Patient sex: M
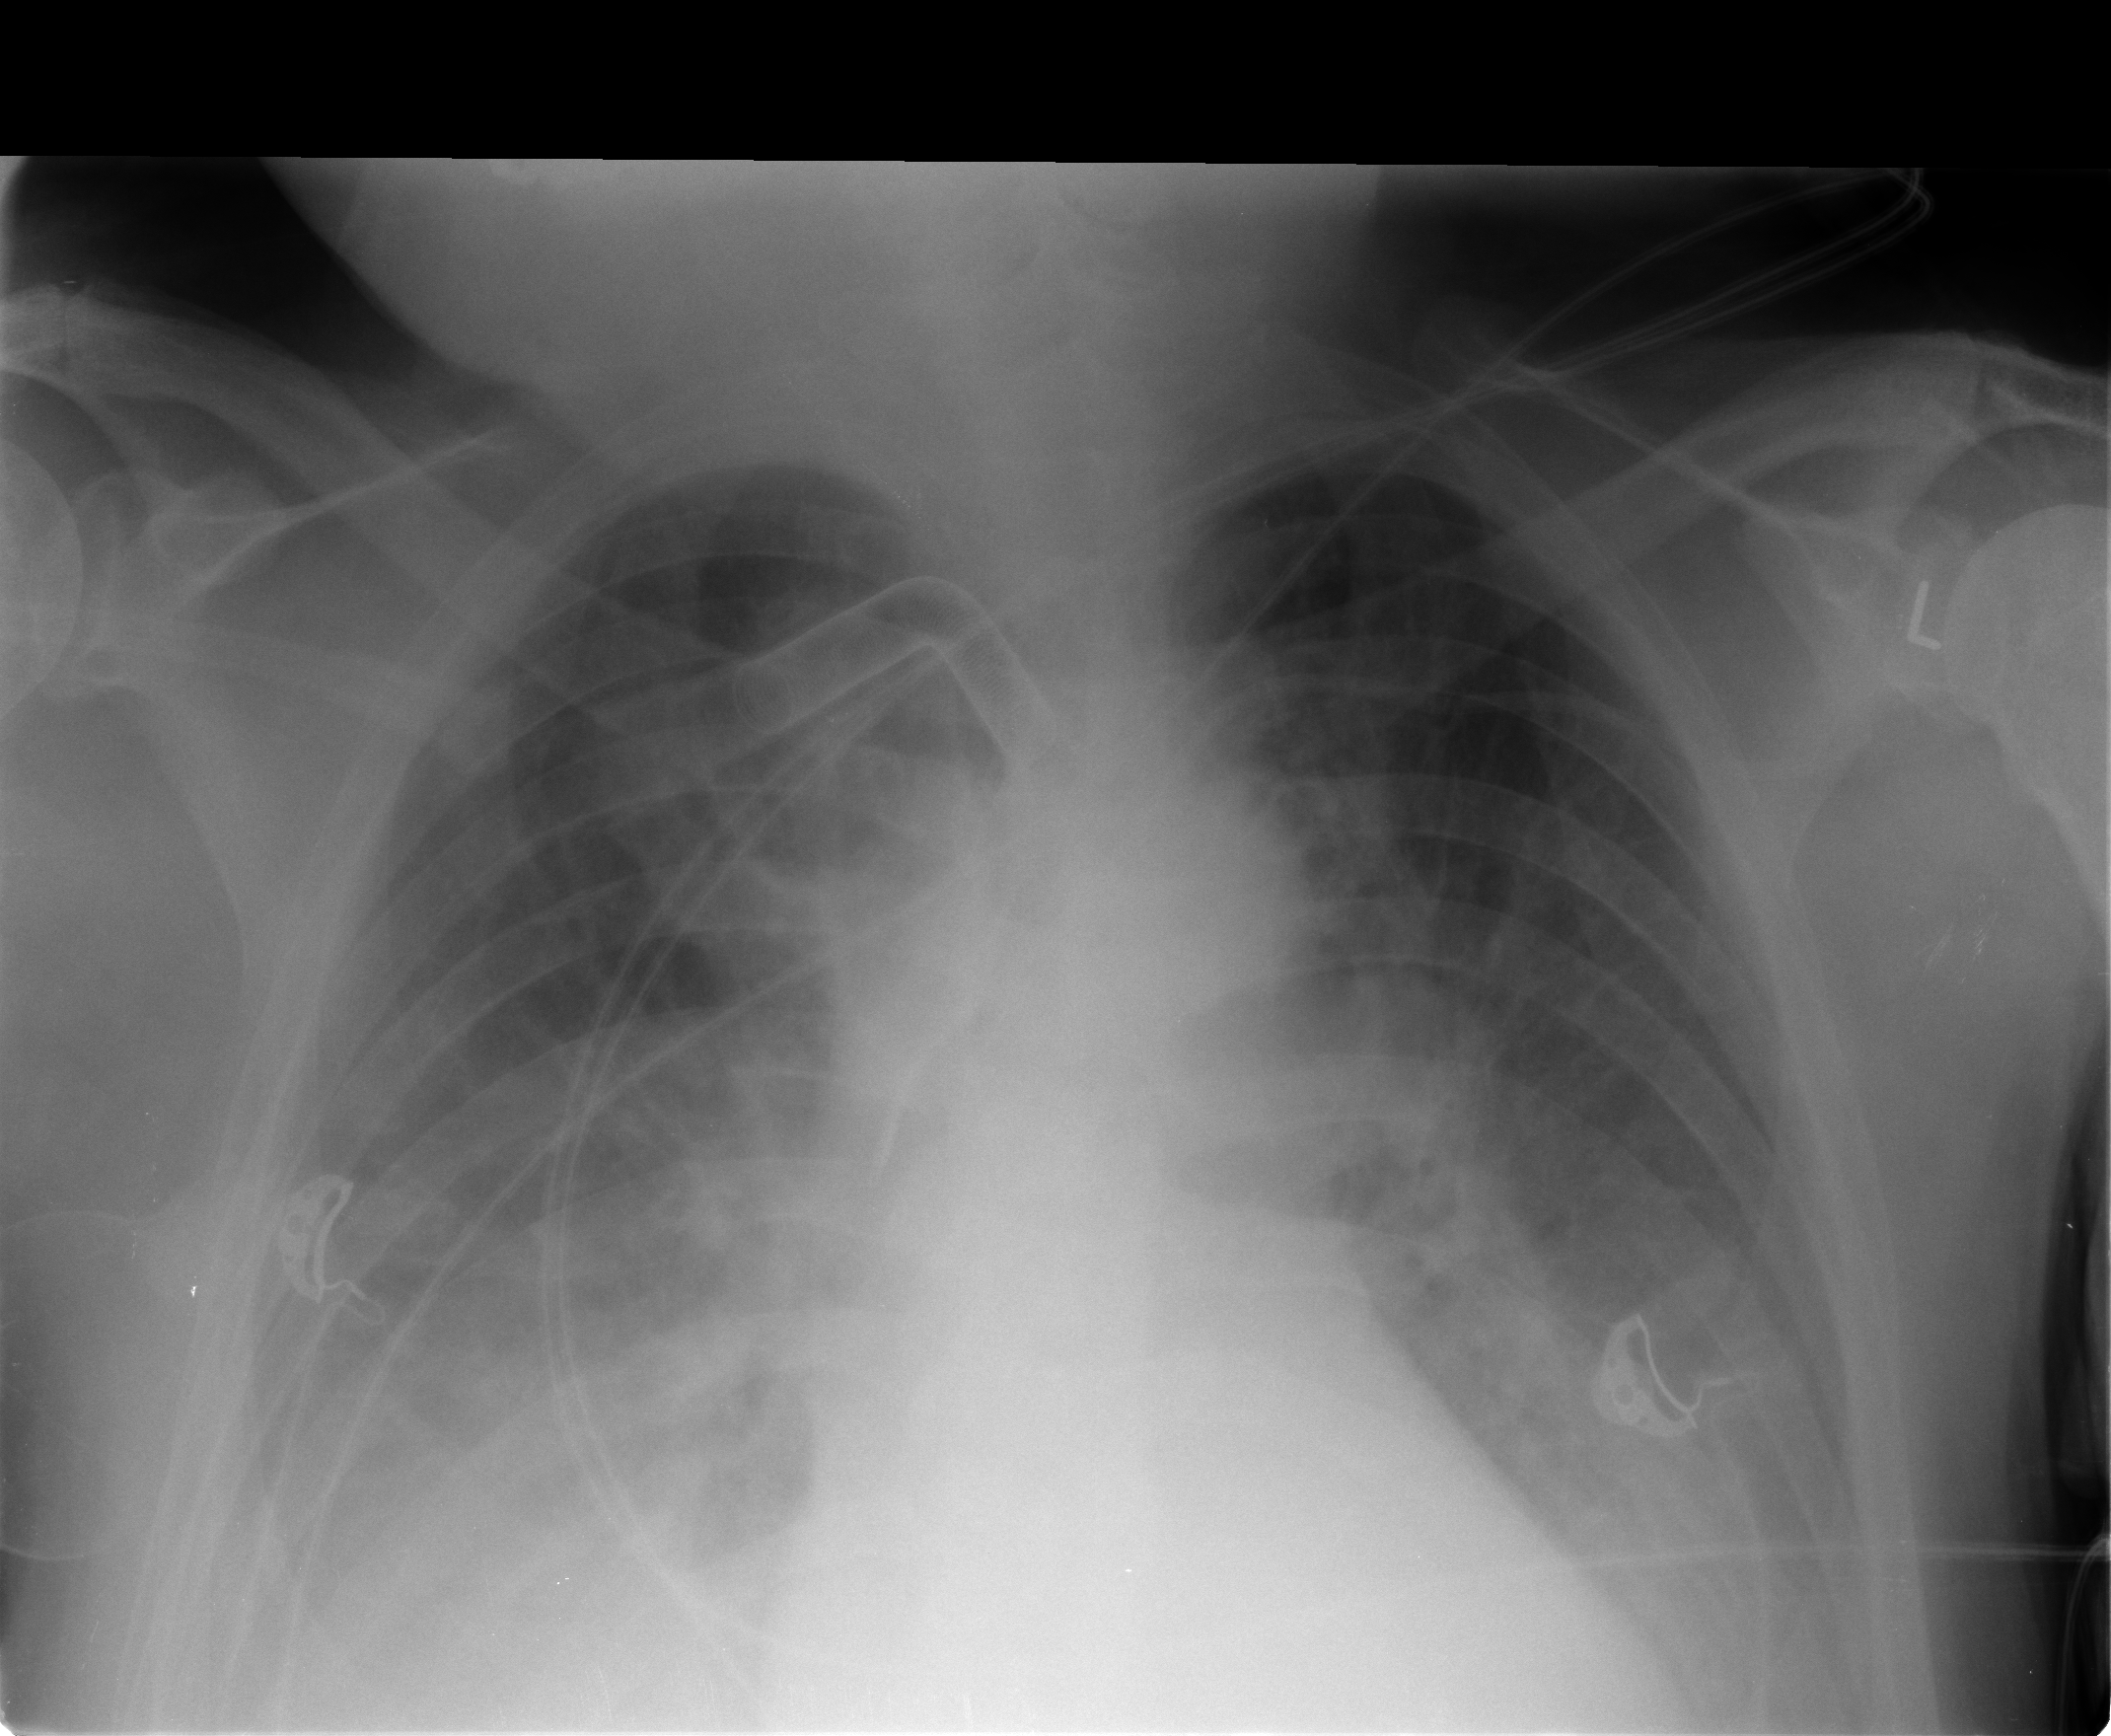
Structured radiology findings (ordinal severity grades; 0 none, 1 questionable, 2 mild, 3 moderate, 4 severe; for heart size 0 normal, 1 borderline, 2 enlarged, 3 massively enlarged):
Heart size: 2
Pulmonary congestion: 3
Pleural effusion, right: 3
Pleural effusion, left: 3
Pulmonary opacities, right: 1
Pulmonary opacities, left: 2
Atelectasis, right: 2
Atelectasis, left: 2